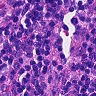
Metastatic tissue present: no